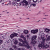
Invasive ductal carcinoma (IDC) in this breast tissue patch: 0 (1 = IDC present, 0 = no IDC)